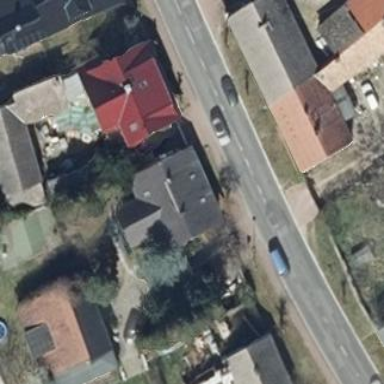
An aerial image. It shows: House with multiple parts.